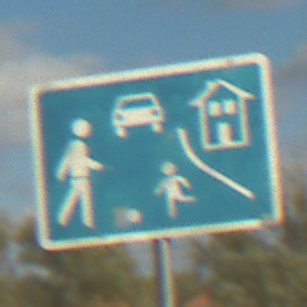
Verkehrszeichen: BeginnVerkehrsberuhigterBereich
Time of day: MorningAfternoon
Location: Outdoor (RoadRail)
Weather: PartlyCloudy
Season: NotSpecified
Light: Natural